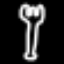
Label: fork